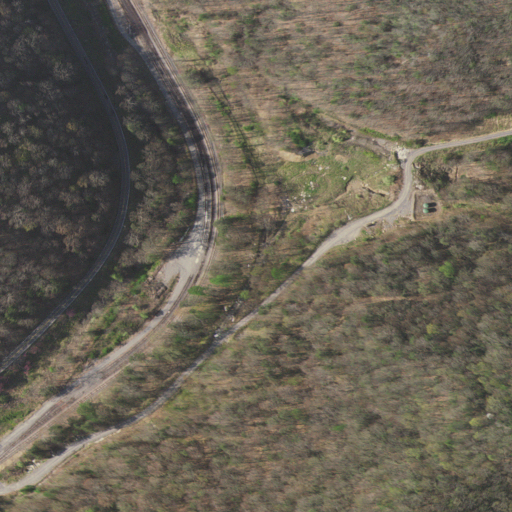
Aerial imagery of valley in Virginia named Whites Hollow containing deciduous forest, evergreen forest, open development, low intensity development, mixed forest, barren land, grassland, and woody wetlands